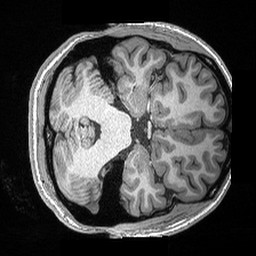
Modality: T1w
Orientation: axial
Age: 26
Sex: female
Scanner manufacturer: siemens
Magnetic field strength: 3 T
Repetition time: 2.17 s
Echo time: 0.00169 s